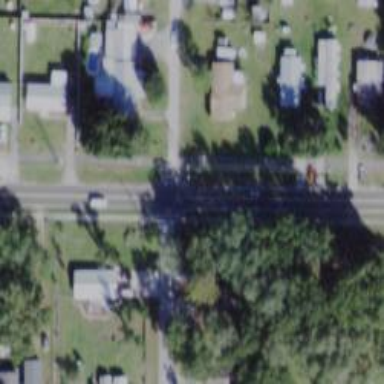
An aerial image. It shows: Stop road.